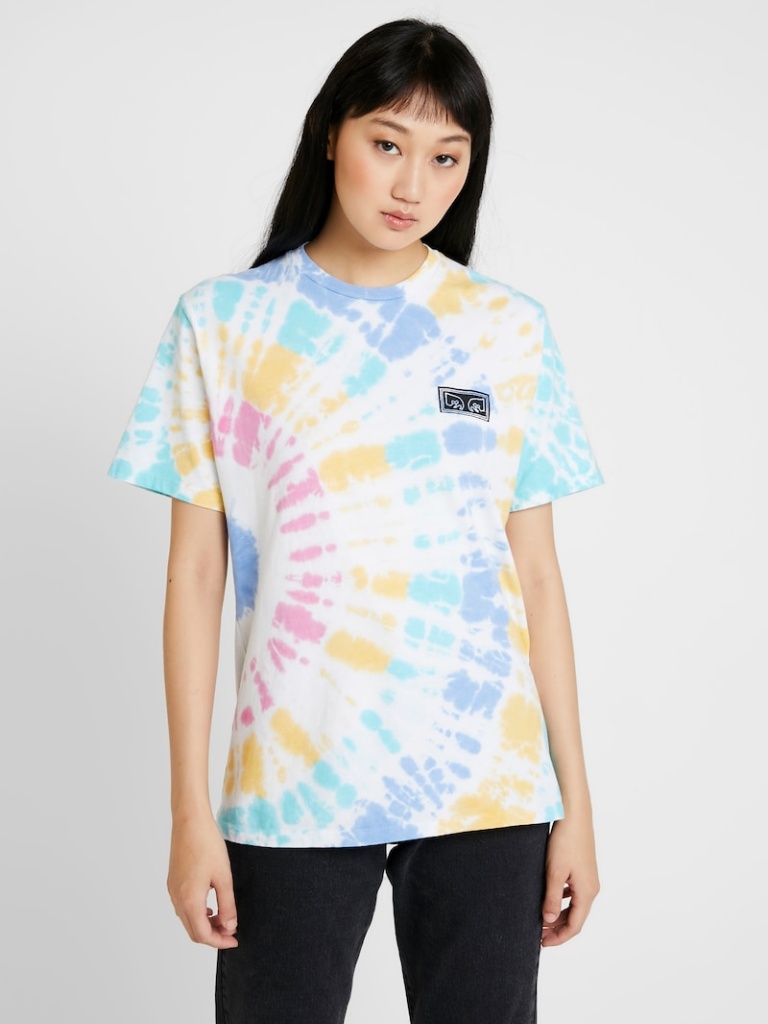
cotton relaxed short sleeve hip length Untucked crew t-shirt